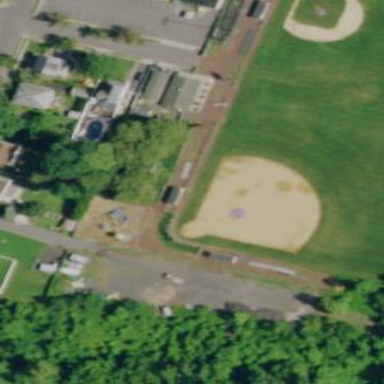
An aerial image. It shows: Baseball pitch for leisure and sports activities.